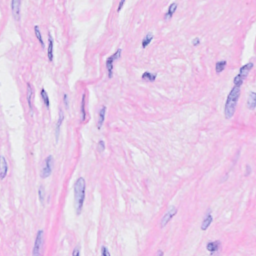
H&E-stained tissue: Breast